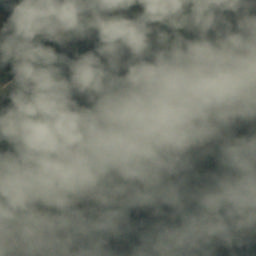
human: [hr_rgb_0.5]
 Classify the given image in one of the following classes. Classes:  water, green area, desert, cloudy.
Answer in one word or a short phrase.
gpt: cloudy